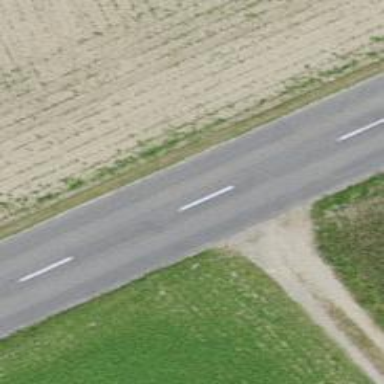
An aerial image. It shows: Track road with grass surface.